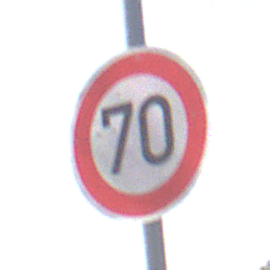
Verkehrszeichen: Geschwindigkeit70
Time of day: Midday
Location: Outdoor (Nature)
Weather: PartlyCloudy
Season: NotSpecified
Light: Natural